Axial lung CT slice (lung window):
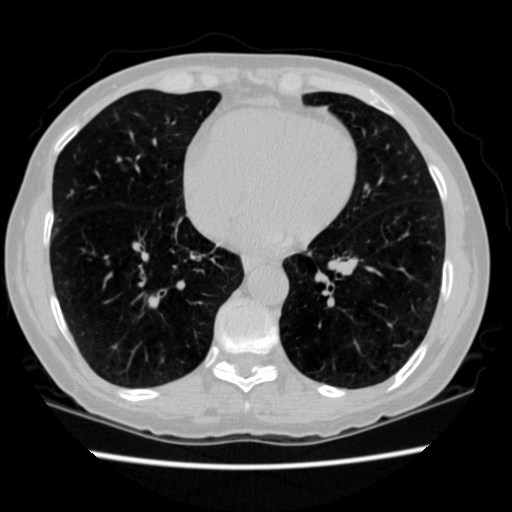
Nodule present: no